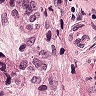
Metastatic tissue present: yes